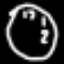
Label: clock